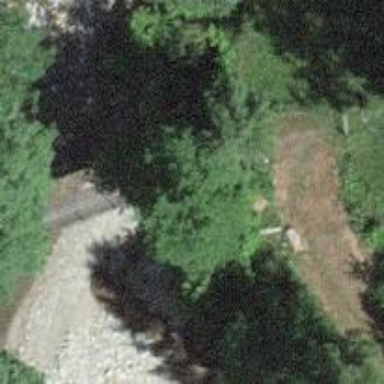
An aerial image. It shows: Path on bridge.